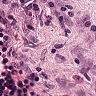
Metastatic tissue present: no